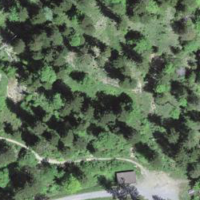
EUNIS habitat code: 43
Species observed at this site:
Miramella alpina